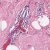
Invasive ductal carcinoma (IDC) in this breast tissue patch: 0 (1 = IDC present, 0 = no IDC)